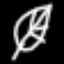
Label: leaf